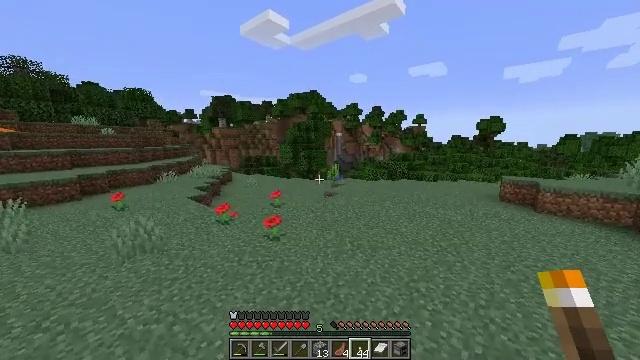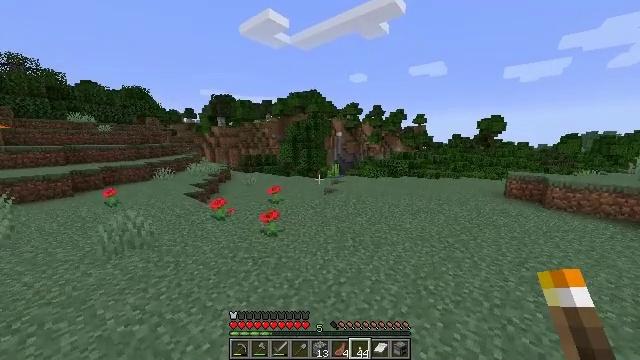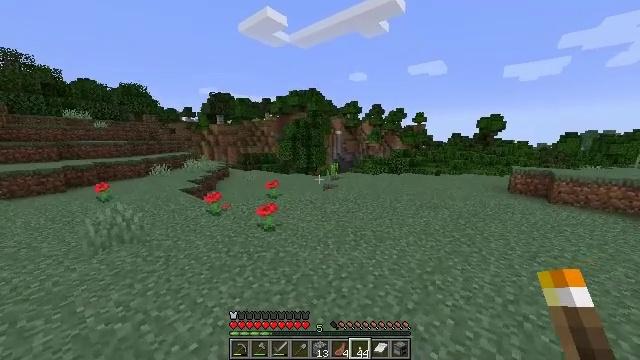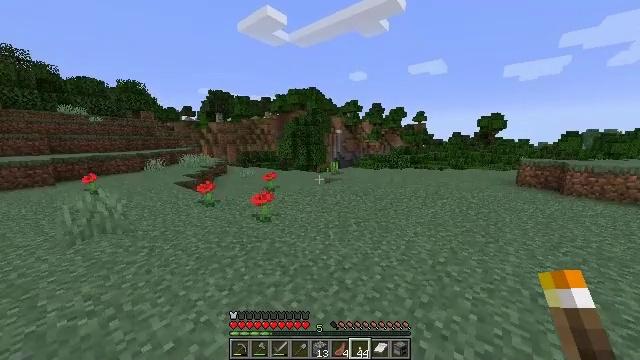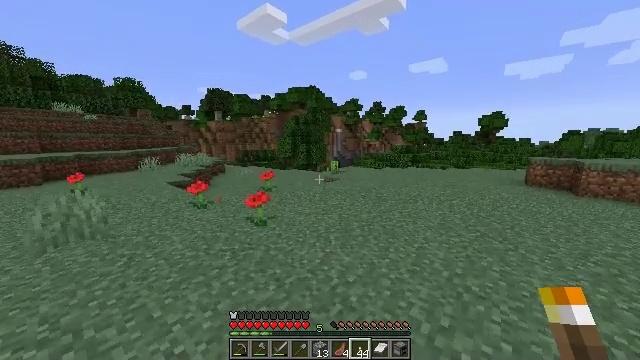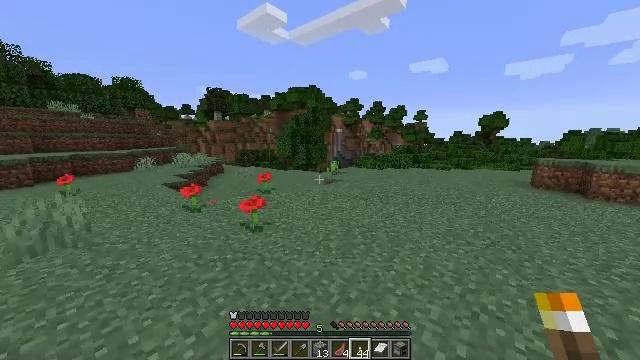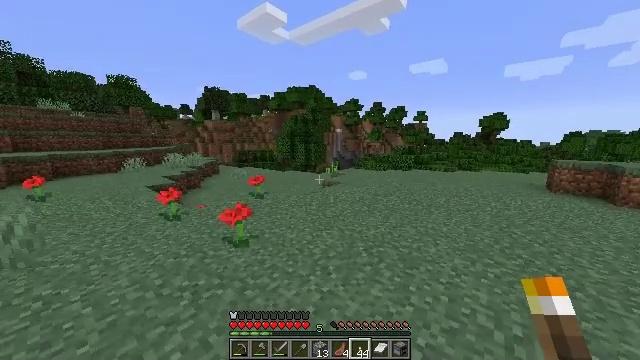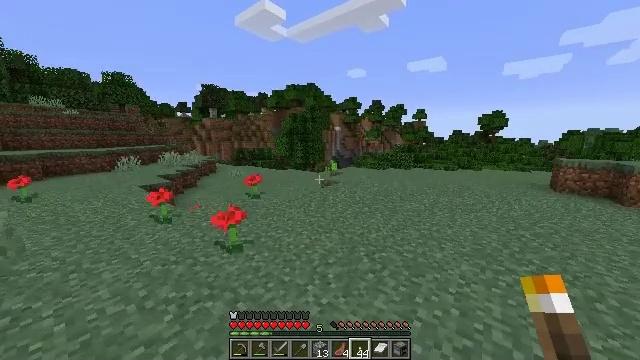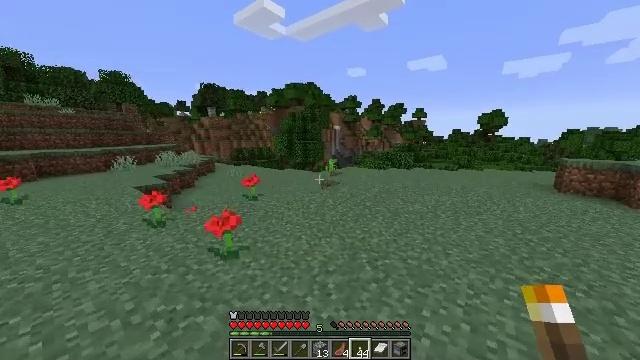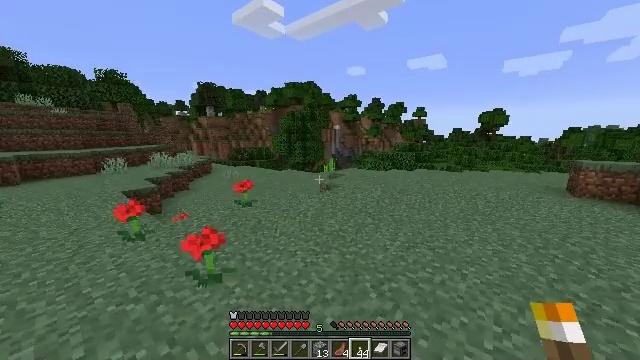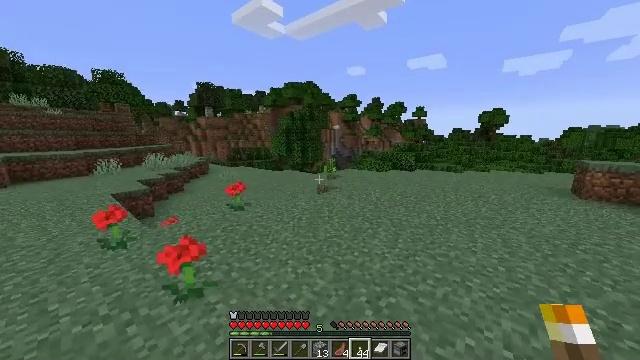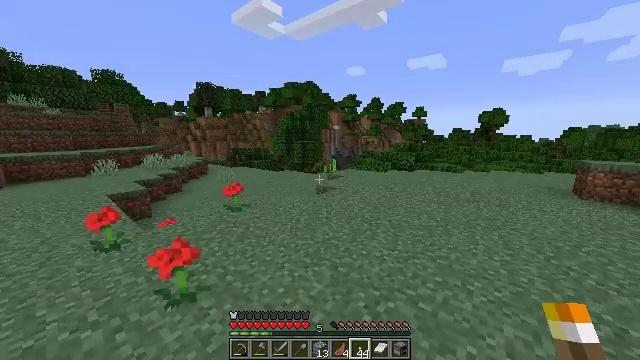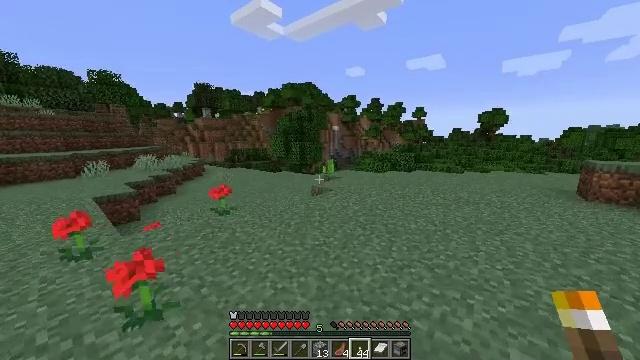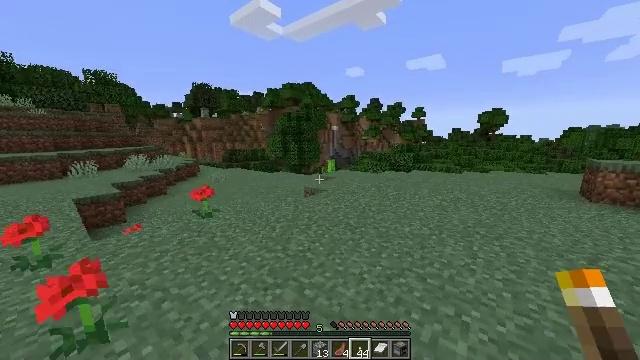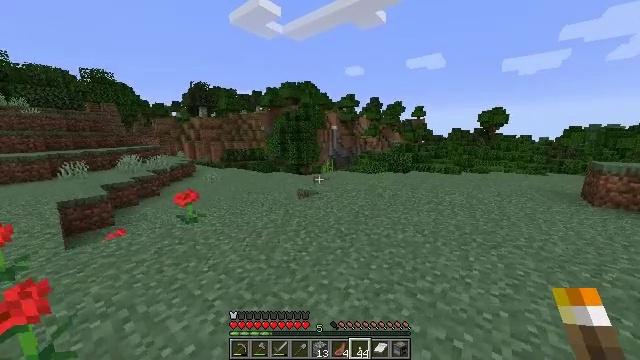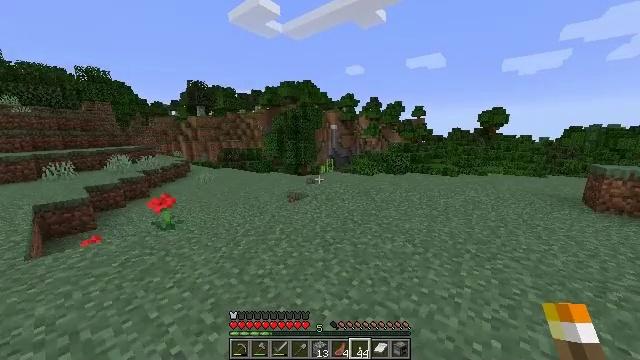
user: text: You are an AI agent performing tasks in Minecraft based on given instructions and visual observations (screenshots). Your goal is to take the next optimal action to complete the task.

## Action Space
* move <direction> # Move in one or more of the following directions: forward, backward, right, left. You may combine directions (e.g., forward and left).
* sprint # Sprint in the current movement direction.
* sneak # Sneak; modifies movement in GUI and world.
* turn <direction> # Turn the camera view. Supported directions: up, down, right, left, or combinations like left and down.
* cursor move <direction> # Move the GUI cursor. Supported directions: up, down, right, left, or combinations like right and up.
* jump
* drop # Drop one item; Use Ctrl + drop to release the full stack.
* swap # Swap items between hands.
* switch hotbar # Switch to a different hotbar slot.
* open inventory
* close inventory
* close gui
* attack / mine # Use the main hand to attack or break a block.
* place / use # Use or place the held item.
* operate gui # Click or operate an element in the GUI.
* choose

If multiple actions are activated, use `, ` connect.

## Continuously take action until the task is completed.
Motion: motion action
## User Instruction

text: Mine the lilac flower.
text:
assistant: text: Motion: move forward, jump
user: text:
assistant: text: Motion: move forward, jump
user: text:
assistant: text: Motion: move forward, jump
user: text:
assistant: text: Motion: move forward
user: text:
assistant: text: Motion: move forward
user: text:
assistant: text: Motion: move forward
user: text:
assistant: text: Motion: move forward
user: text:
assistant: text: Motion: move forward
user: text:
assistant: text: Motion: move forward and move right
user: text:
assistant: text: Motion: move forward and move right
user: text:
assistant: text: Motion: move forward and move right
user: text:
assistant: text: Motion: move forward and move right
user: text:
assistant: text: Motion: move forward and move right
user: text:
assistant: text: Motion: move forward and move right
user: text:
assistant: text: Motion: move forward and move right
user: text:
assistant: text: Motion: move forward and move right
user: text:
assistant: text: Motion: move forward and move right
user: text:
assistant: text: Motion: move forward and move right
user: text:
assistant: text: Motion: move forward and move right
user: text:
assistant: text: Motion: move forward and move right
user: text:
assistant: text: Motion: move forward and move right
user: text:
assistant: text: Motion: move forward and move right
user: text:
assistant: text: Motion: move forward and move right
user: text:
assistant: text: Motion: move forward and move right
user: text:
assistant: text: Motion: move forward and move right
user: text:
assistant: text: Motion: move forward and move right
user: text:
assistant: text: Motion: move forward and move right
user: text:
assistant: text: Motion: move forward and move right
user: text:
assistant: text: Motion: move forward
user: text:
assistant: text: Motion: move forward